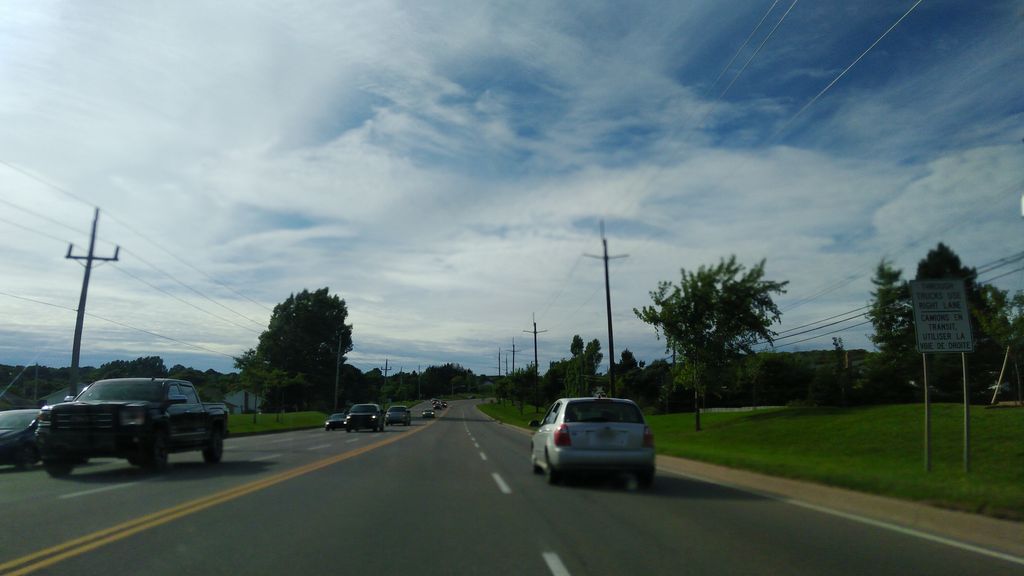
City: charlottetown